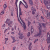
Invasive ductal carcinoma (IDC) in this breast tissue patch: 1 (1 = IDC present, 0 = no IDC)